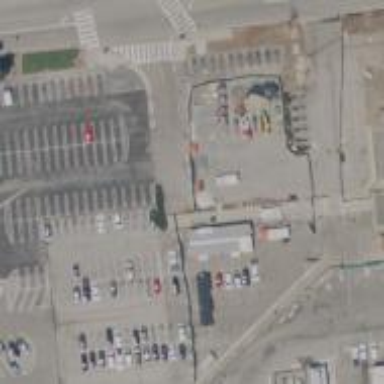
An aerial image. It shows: Parking space.